Question: Is it possible to get a shadow effect only on the outside border?
<URL>

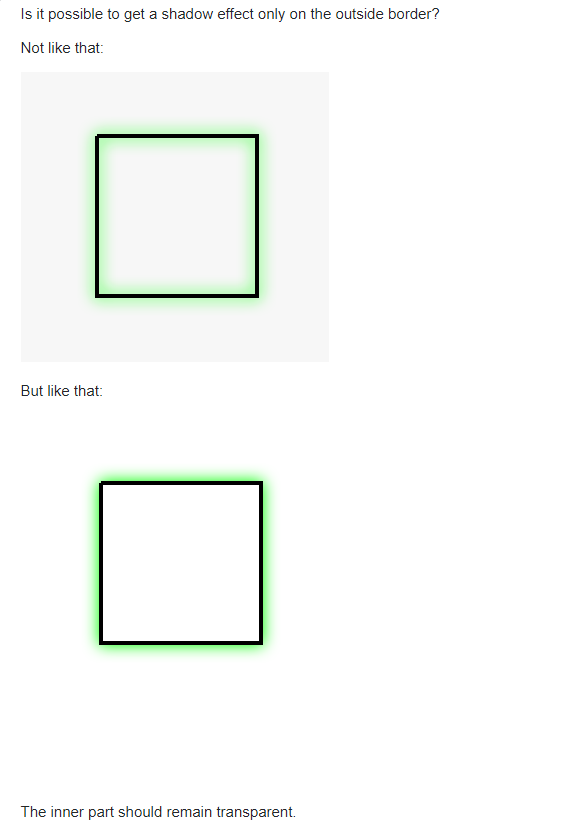
Answer: Directly from the docs: <URL>
'''
<svg viewBox="0 0 30 10" xmlns="http://www.w3.org/2000/svg">
<defs>
<filter id="shadow">
<feDropShadow dx="0.2" dy="0.4" stdDeviation="0.2"/>
</filter>
<filter id="shadow2">
<feDropShadow dx="0" dy="0" stdDeviation="0.5"
flood-color="cyan"/>
</filter>
<filter id="shadow3">
<feDropShadow dx="-0.8" dy="-0.8" stdDeviation="0"
flood-color="pink" flood-opacity="0.5"/>
</filter>
</defs>
<circle cx="5" cy="50%" r="4"
style="fill:pink; filter:url(#shadow);"/>
<circle cx="15" cy="50%" r="4"
style="fill:pink; filter:url(#shadow2);"/>
<circle cx="25" cy="50%" r="4"
style="fill:pink; filter:url(#shadow3);"/>
</svg>
'''
Output (middle one should be what you need? Just need to change to a path - I will try to do that now):
<URL>
'''
<svg viewBox="0 0 30 10" xmlns="http://www.w3.org/2000/svg">
<defs>
<filter id="shadow">
<feDropShadow dx="0.2" dy="0.4" stdDeviation="0.2"/>
</filter>
<filter id="shadow2">
<feDropShadow dx="0" dy="0" stdDeviation="0.5"
flood-color="cyan"/>
</filter>
<filter id="shadow3">
<feDropShadow dx="-0.8" dy="-0.8" stdDeviation="0"
flood-color="pink" flood-opacity="0.5"/>
</filter>
</defs>
<circle cx="5" cy="50%" r="4"
style="fill:pink; filter:url(#shadow);"/>
<path d="M11 1, v8, h8, v-8, z"
style="fill:white; filter:url(#shadow2);"/>
<circle cx="25" cy="50%" r="4"
style="fill:pink; filter:url(#shadow3);"/>
'''
Output:
<URL>
Now I see some issues, as it's not transparent:
'''
<svg viewBox="0 0 30 10" xmlns="http://www.w3.org/2000/svg">
<defs>
<filter id="shadow">
<feDropShadow dx="0.2" dy="0.4" stdDeviation="0.2"/>
</filter>
<filter id="shadow2">
<feDropShadow dx="0" dy="0" stdDeviation="0.5"
flood-color="cyan" flood-opacity="0.5"/>
</filter>
<filter id="shadow3">
<feDropShadow dx="-0.8" dy="-0.8" stdDeviation="0"
flood-color="pink" flood-opacity="0.7"/>
</filter>
</defs>
<circle cx="5" cy="50%" r="4"
style="fill:pink; filter:url(#shadow);"/>
<circle cx="25" cy="50%" r="4"
style="fill:pink; filter:url(#shadow3);"/>
<mask id="myMask">
<!-- Everything under a white pixel will be visible -->
<rect x="0" y="0" width="100%" height="100%" fill="white" />
<!-- Everything under a black pixel will be invisible -->
<polygon fill="black" points="0.02,0.02 0.98,0.02 0.98,0.98 0.02,0.98 0.02,0.02" />
<!--
<path d="M14 1, v8, h8, v-8, z" fill="black" />
-->
</mask>
<rect x="16" y="1" width="8" height="8"
mask="url(#myMask)"
fill="white"
stroke="black"
stroke-width="0.2"
style="filter:url(#shadow2);"/>
<!--
<path d="M14 1, v8, h8, v-8, z"
style="fill:white; stroke:black; stroke-width: 0.2;
mask=url(#myMask);
filter:url(#shadow2);"/>
-->
<!--
<path d="M14 1, v8, h8, v-8, z"
style="fill:none; stroke:black; stroke-width: 0.2;
clip-path: polygon(0% 0%, 0% 100%, 1% 100%, 1% 1%, 99% 1%, 99% 99%, 1% 99%, 1% 100%, 100% 100%, 100% 0%);
filter:url(#shadow2);"/>
<rect x="14" y="1" width="8" height="8"
style="fill:white; stroke:black; stroke-width: 0.2;
clip-path: polygon(0% 0%, 0% 100%, 1% 100%, 1% 1%, 99% 1%, 99% 99%, 1% 99%, 1% 100%, 100% 100%, 100% 0%);
filter:url(#shadow2);"/>
-->
'''
Output (not yet transparent):
<URL>
Next try:
I can do it with a rect or a path (the circle is behind the rect/path and you see through) but I don't (yet) know how to do it for an arbitrary path:
'''
<svg viewBox="0 0 200 100" xmlns="http://www.w3.org/2000/svg">
<defs>
<filter id="shadow2">
<feDropShadow dx="0" dy="0" stdDeviation="2"
flood-color="cyan" flood-opacity="0.7"/>
</filter>
</defs>
<mask id="myMask" maskContentUnits="objectBoundingBox">
<rect fill="white" x="-10%" y="-10%" width="120%" height="120%" />
<polygon fill="black" points="0.02,0.02 0.98,0.02 0.98,0.98 0.02,0.98 0.02,0.02" />
</mask>
<!--
Punch a hole in a shape of a square inside the white rect,
revealing the yellow circle underneath
-->
<circle cx="50" cy="50" r="20" fill="yellow" />
<!--
<rect x="25" y="25" height="50" width="50" fill="white"
stroke="black"
stroke-width="2"
mask="url(#myMask)"
style="filter:url(#shadow2);"
/>
-->
<path d="M25,25 v50, h50, v-50, z" fill="white"
stroke="black"
stroke-width="2"
mask="url(#myMask)"
style="filter:url(#shadow2);"
/>
</svg>
'''
Output:
<URL>
Another example:
'''
<svg viewBox="0 0 30 10" xmlns="http://www.w3.org/2000/svg">
<defs>
<filter id="shadow">
<feDropShadow dx="0.2" dy="0.4" stdDeviation="0.2" />
</filter>
<filter id="shadow2">
<feDropShadow dx="0" dy="0" stdDeviation="0.8" flood-color="cyan" flood-opacity="0.7" />
</filter>
<filter id="shadow3">
<feDropShadow dx="-0.8" dy="-0.8" stdDeviation="0" flood-color="pink" flood-opacity="0.7" />
</filter>
</defs>
<mask id="myMask" maskContentUnits="objectBoundingBox">
<rect fill="white" x="-10%" y="-10%" width="120%" height="120%" />
<polygon fill="black" points="0.015,0.015 0.985,0.015 0.985,0.985 0.015,0.985 0.015,0.015" />
</mask>
<!--
Punch a hole in a shape of a square inside the white rect,
revealing the yellow circle underneath
-->
<circle cx="5" cy="50%" r="4" style="fill:pink; filter:url(#shadow);" />
<circle cx="25" cy="50%" r="4" style="fill:pink; filter:url(#shadow3);" />
<path d="M14 1, v8, h8, v-8, z" fill="white" stroke="black" stroke-width="0.2" mask="url(#myMask)" style="filter:url(#shadow2);" />
<!-- <rect x="14" y="1" height="8" width="8" fill="white" stroke="black" stroke-width="0.2" mask="url(#myMask)" style="filter:url(#shadow2);" /> -->
<!-- <circle cx="50" cy="50" r="20" fill="yellow" /> -->
<!-- <rect x="25" y="25" height="50" width="50" fill="white" stroke="black" stroke-width="2" mask="url(#myMask)" style="filter:url(#shadow2);" /> -->
</svg>
'''
Output:
<URL>